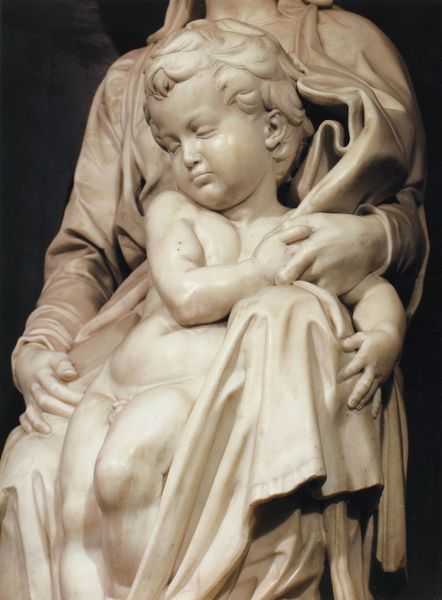
Titel: Madonna mit dem Kind
Künstler: Michelangelo
Standort: Brügge, Liebfrauenkirche (EU - B)
Schlagwörter: akt, hand, nackt, umhang, weiß, menschen, ausschnitt, finger, frau, marmor, blick, bibel, falten, halten, stein, hände, figur, gewand, mantel, kind, mutter, skulptur, statue, detail, bildhauerei, junge, schoß, knie, penis, glaube, religion, jungfrau, christus, jesus, jesus christus, pieta, maria, madonna, mutter gottes, biblisch, sohn, mamor, säugling, erlöser, gottesmutter, jesuskind, anfassen, kuscheln, messias, gottessohn, sohn gottes, unsere liebe frau, heilige maria, christkind, madonna mit dem kind, christkönig, heilland, erretter, jesus von nazaret, gottesgebärerin, maria von nazaret